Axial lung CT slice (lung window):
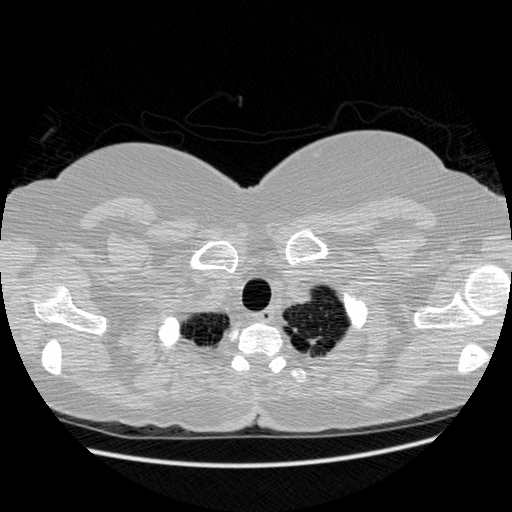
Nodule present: no